Interaction volume radius: 5 \u00c5
Interaction volume height: 15 \u00c5
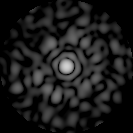
Disorder parameter: 0.8422